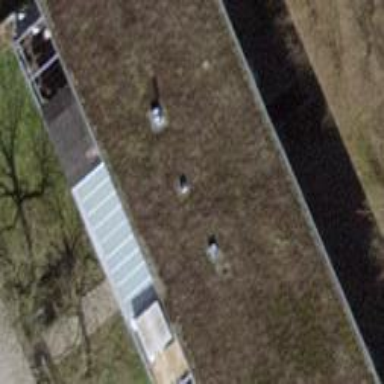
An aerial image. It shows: Residential building with flat roof.